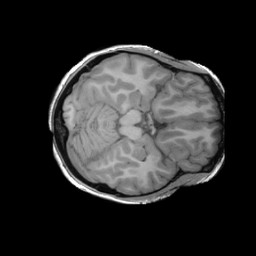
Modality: T1w
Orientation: axial
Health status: ill
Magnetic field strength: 3 T